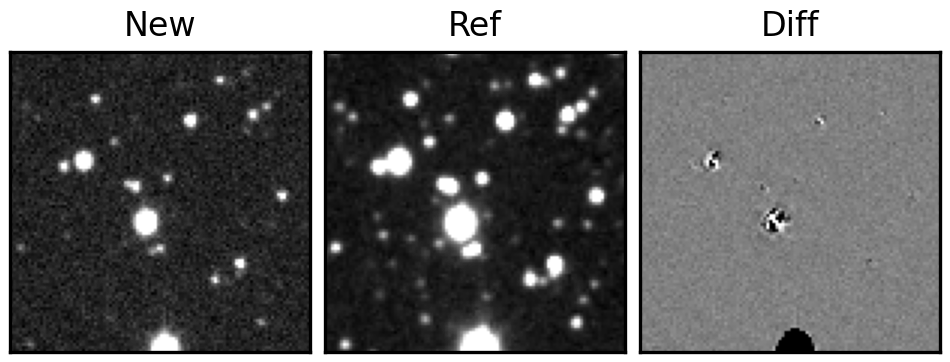
Label: bogus